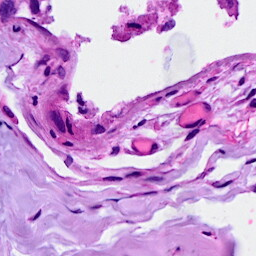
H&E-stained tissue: Breast